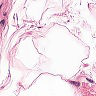
Metastatic tissue present: no